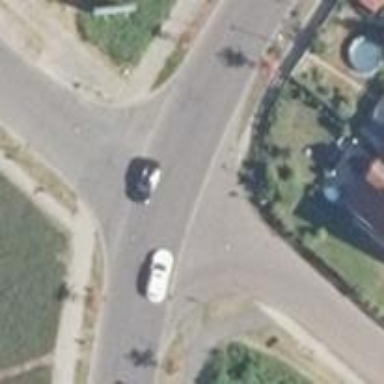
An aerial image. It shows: Residential road without sidewalk.